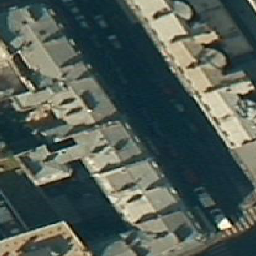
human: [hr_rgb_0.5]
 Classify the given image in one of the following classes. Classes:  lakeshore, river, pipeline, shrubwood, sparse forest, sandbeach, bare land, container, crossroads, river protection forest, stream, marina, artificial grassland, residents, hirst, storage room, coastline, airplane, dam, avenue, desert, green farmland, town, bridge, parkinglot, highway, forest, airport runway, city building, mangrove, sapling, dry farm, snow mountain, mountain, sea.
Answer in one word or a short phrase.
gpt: city building